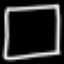
Label: square